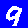
Digit: 9